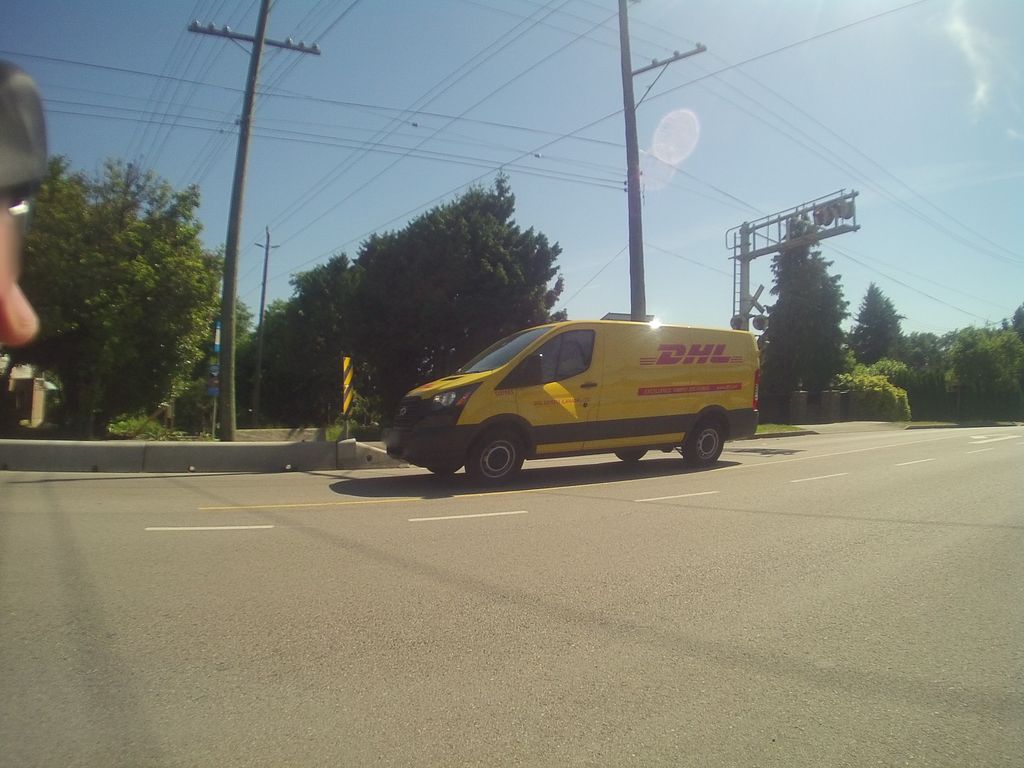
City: vancouver